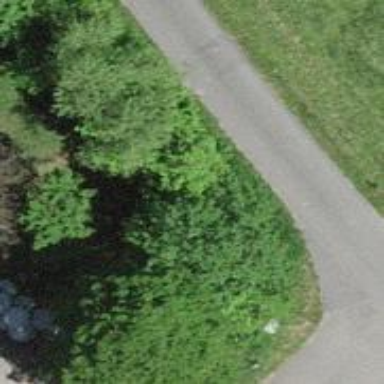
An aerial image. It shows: Culvert tunnel underneath ditch.